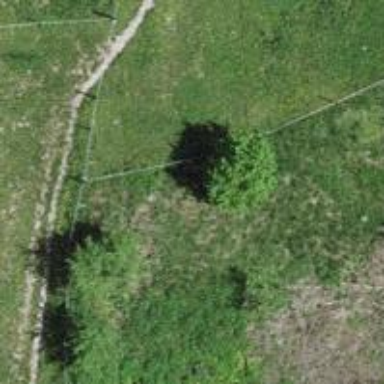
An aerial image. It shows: Fence is in the image.